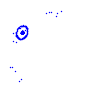
Particle: pion